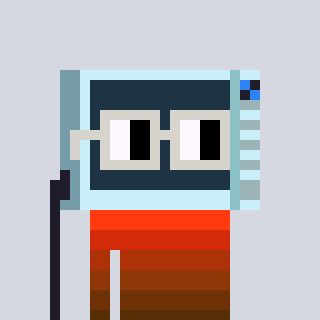
a pixel art character with square light gray glasses, a microwave-shaped head and a bege-colored body on a cool background